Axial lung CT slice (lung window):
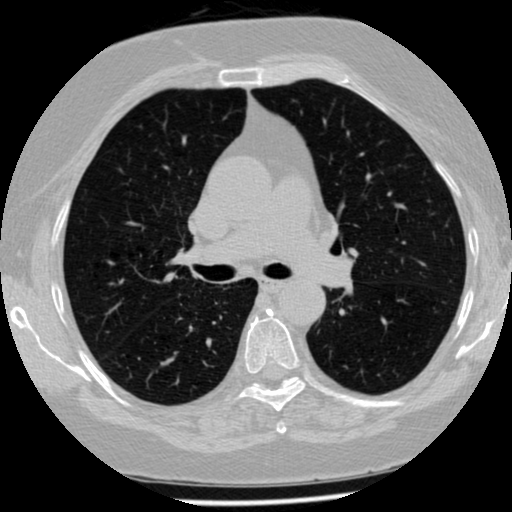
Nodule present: no